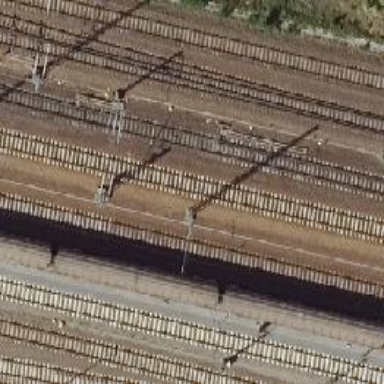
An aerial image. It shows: Railway switch with turnout to the right.